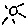
Label: sun